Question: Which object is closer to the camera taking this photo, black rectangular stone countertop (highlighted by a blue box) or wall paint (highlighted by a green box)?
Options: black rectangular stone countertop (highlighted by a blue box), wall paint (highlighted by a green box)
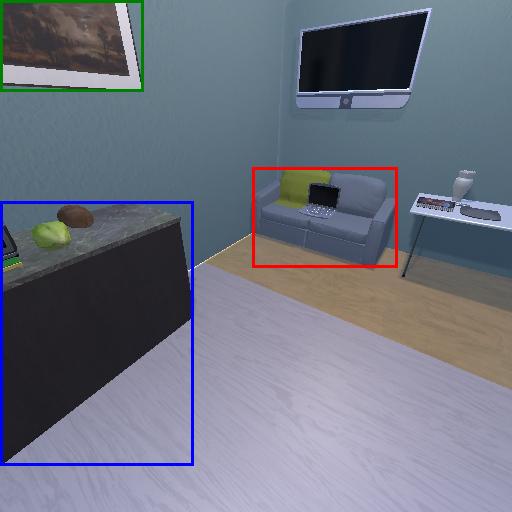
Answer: black rectangular stone countertop (highlighted by a blue box)